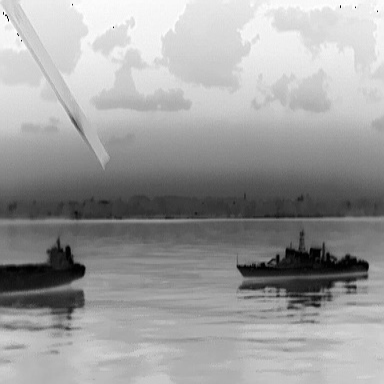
There are two objects shown in the infrared image, including a warship, and a liner.